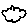
Label: cloud